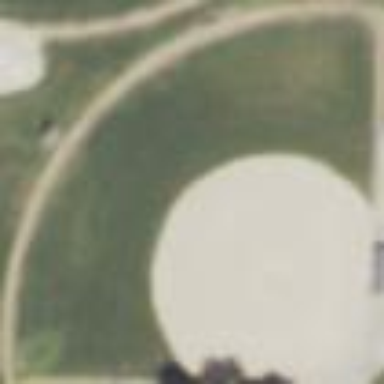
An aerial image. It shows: Softball pitch used for baseball games.